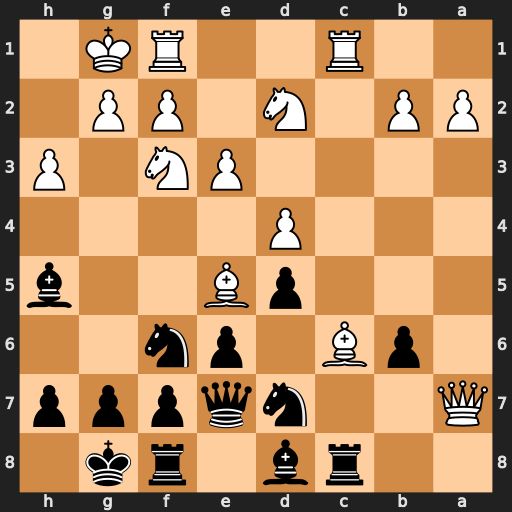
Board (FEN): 2rb1rk1/Q2nqppp/1pB1pn2/3pB2b/3P4/4PN1P/PP1N1PP1/2R2RK1
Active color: b
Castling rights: -
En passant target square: -
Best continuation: Nxe5 Qxe7 Nxf3+ Nxf3 Bxe7